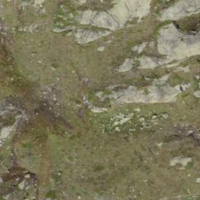
EUNIS habitat code: 31
Species observed at this site:
Campanula barbata